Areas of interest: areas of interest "Sibo Badminton"
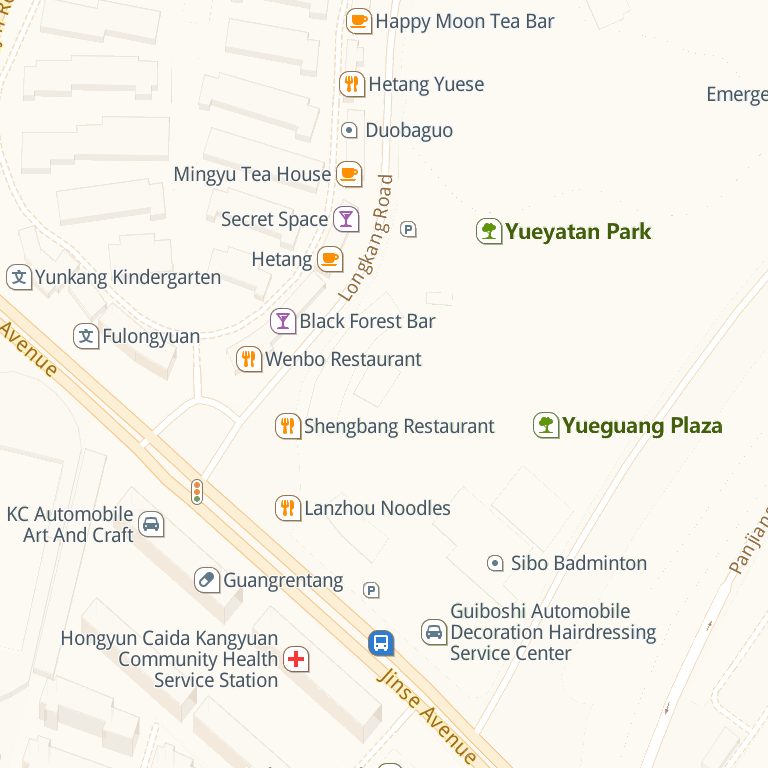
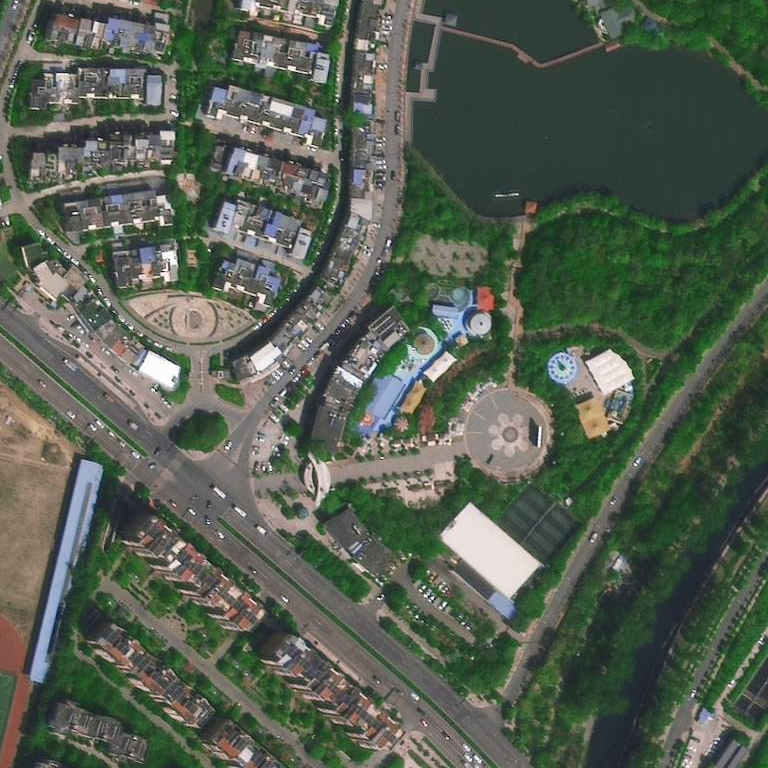